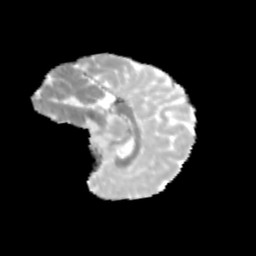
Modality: MD
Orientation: sagittal
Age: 10
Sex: female
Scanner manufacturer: siemens
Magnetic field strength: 3 T
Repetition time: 3.8 s
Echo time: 0.07 s